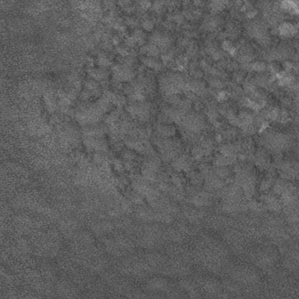
Label: frost